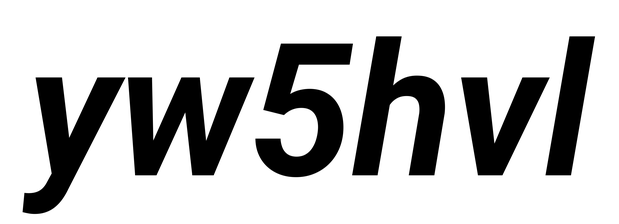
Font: Roboto-Italic_Bold_Italic